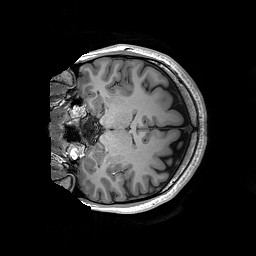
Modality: T1w
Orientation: coronal
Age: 20
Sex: female
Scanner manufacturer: siemens
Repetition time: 2.2 s
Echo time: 0.00244 s